Question: I'm using the current ServiceStack with protobuf serialization.
When adding an ICacheClient to cache my responses, the binary answer sent from the cache client has a different encoding/binary serialization than the original response without any cache client.
This is leading to deserialization problems on the client side, where I'm using a precompiled deserializer.
For example, this protobuf exception occurs at the client side when using an ICacheClient on the ServiceStack server side:
'''
OverflowException: Number overflow.
ProtoBuf.ProtoReader.TryReadUInt32VariantWithoutMoving (Boolean trimNegative, System.UInt32& value)
ProtoBuf.ProtoReader.ReadUInt32Variant (Boolean trimNegative)
ProtoBuf.ProtoReader.ReadUInt32 () MyModelSerializer.Read (My.Models.MyDataModel , ProtoBuf.ProtoReader )
'''
(I believe this is a random exception, pretty sure there can occur other exceptions as well. Take this as an example.)
This behaviour is the same with both MemoryCacheClient and Redis cache client.
This is how I initialize protobuf:
'''
ContentTypeFilters.Register(ContentType.ProtoBuf,
(reqCtx, res, stream) => ProtoBuf.Serializer.NonGeneric.Serialize(stream, res),
ProtoBuf.Serializer.NonGeneric.Deserialize);
'''
The Cache Client is initialized like this:
'''
container.Register<ICacheClient>(new MemoryCacheClient());
'''
(Or Redis following <URL>.
This is how the cached protobuf-serialized data which goes over the wire looks like and differs from the uncached one:

<URL>
The uncached response seems to be encoded/serialized differently.
I there anything I can do about this encoding issue to make Redis or the Memory-ICacheClient compatible with protobuf?
---
- To be stored within the cache provider (whether it be Redis os Memory), the protobuf binary stream is "converted" to a string via a StreamReader in HttpResponseFilter->SerializeToString using "UTF8 without BOM"-Encoding, which itself is called via CacheClientExtensions->Cache().- : CacheClientExtensions->Cache() then returns the to-string-serialized DTO, making it yet already impossible for protobuf to deserialize. : Return the original DTO in CacheClientExtensions->Cache(). But that would only work for the first non-cached response, since the cached response won't yet be properly de-serialized. This takes us to the- : Getting data out of the cache again requires a correct to-string-serialization of protobuf's binary data to put it into the cache in the first place. I know it would be working using via base64.- : Currently there seems to be no way to replace the current stream-to-string conversion via StreamReader in HttpResponseFilter->SerializeToString at runtime, am I right?- : When getting the data back from the cache, it has to be base64-decoded again.
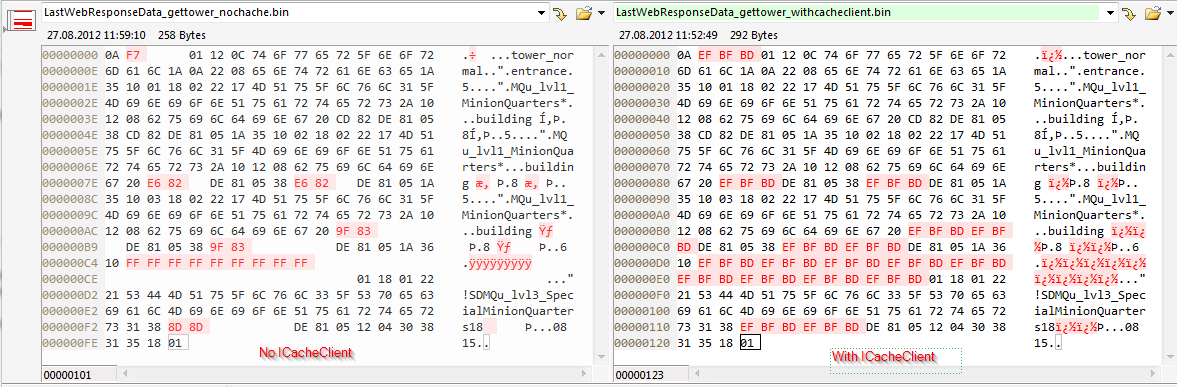
Answer: I was digging through the ServiceStack code, but found no existing possibility to realize my requirement (I really hope I didn't overlook something).
So I put some changes to ServiceStack which enable the use of custom TextSerializers which are then used to serialize-to-string bevor pushing the DTOs into the cache clients.
See my diff here:
<URL>
It's working for my purposes, though it may not be fully tested and is yet very protobuf focussed.
I would appreciate if some ServiceStack ninjas could review what I'm doing, maybe it'll end up in a pull request.